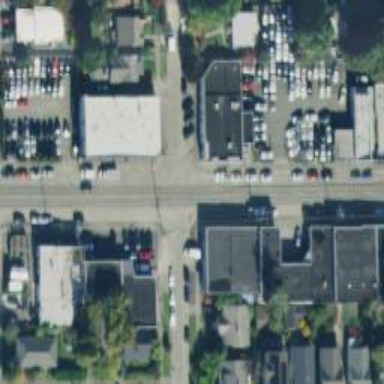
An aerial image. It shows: Car shop within retail area.